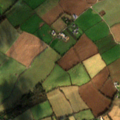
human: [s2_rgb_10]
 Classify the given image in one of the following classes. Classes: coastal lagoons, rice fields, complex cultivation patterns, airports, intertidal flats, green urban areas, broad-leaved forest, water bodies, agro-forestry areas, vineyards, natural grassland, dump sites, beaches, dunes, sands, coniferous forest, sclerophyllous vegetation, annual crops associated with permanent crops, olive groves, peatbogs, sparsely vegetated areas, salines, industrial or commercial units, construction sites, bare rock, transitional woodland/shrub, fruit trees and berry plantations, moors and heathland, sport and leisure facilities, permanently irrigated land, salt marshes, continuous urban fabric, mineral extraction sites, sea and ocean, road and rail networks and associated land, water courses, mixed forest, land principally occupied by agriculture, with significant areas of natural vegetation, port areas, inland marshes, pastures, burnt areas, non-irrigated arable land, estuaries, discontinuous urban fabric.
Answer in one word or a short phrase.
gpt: non-irrigated arable land, pastures